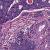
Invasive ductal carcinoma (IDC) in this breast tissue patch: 0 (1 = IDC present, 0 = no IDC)